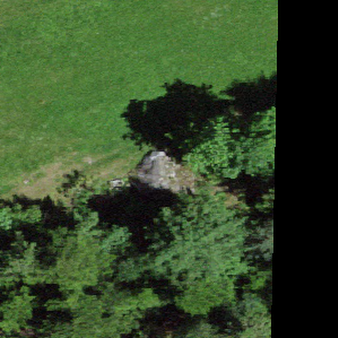
Label: bouldering_area